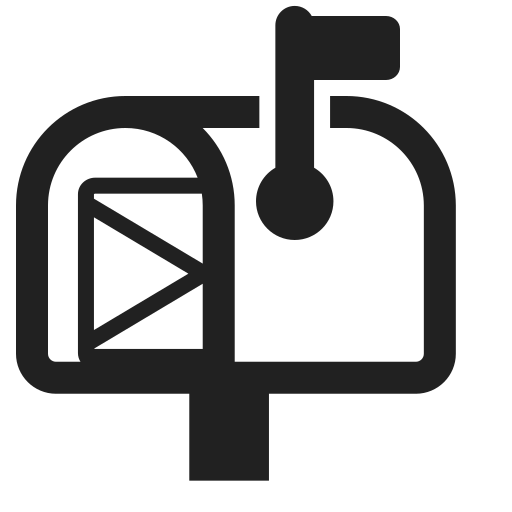
open mailbox with raised flag high contrast